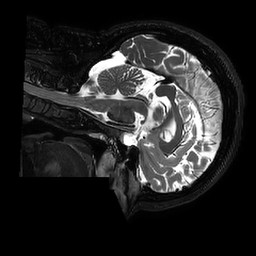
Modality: T2w
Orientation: sagittal
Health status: ill
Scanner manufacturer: philips
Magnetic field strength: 3 T
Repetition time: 2.5 s
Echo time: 0.331 s